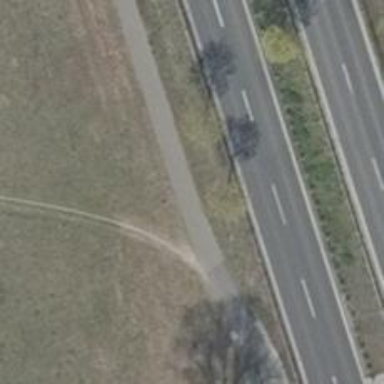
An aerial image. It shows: Asphalt path.